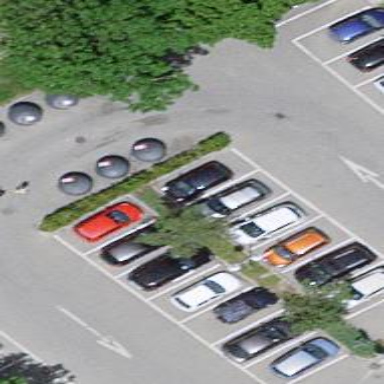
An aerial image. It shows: Parking area with surface.